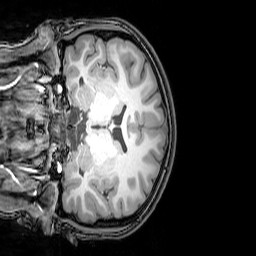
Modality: T1w
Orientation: coronal
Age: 20
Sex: female
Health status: healthy
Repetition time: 0.081 s
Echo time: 0.037 s